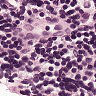
Metastatic tissue present: no